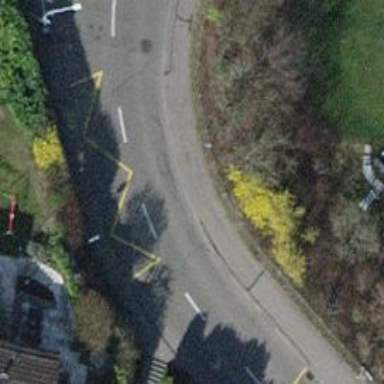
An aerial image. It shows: Bus stop with stop position for public transport.